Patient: sex F, age 41
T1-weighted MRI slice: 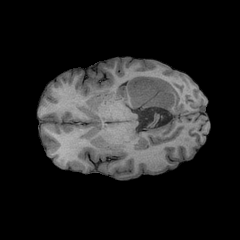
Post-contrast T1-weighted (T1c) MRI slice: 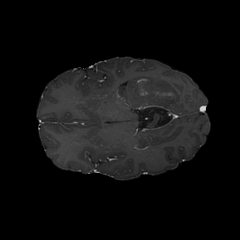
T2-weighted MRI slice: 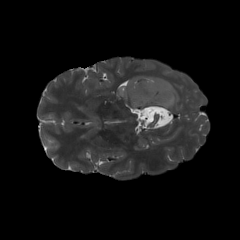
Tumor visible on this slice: yes
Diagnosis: Glioblastoma, IDH-wildtype
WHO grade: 4